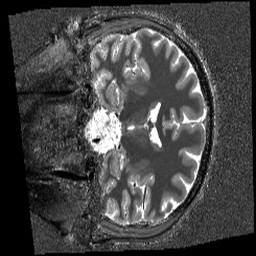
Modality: T1w
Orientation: coronal